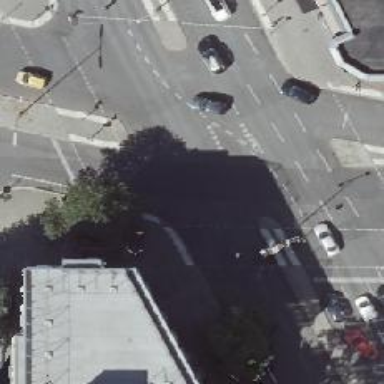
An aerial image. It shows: Asphalt footway with crossing controlled by traffic signals.